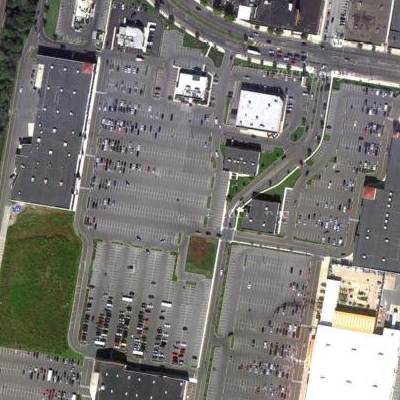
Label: Parking